Question: I have a list of items with integral widths, which can be interpreted as intervals stacked together from left to right. For example, say the items are A,B,C,D,E and F and have widths 5,2,2,3,2 and 4 respectively:

The numbers below items indicate offsets from the start of the list.
I am looking for a data structure which efficiently supports those operations, ideally in less than O(n):
- -
I was thinking of using something similar to a skip list, with each level storing the width it encompasses in the level below, but I'm not too sure about what performance characteristics I could get.
Any suggestions?
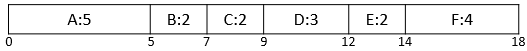
Answer: How about a variant of the <URL>.
But instead of having strings at the leaves, it has intervals.
Finding the interval containing a particular position would be O(log n) (just modify the indexing algorithm of the rope to return the leaf instead of indexing into it).
Inserting an item anywhere would be O(log n) (by splitting once and concatenating twice, all of which take O(log n)).
Unlike in a skiplist, which is probabilistic in nature and has O(n) worst cases if you run into some bad luck, those operations would be O(log n) guaranteed (assuming you use the O(log n) balancing-concatenate).